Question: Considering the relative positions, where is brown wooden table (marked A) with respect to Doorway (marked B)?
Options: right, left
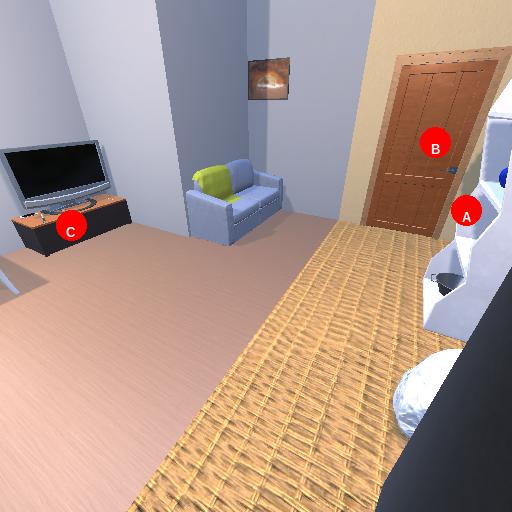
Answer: right